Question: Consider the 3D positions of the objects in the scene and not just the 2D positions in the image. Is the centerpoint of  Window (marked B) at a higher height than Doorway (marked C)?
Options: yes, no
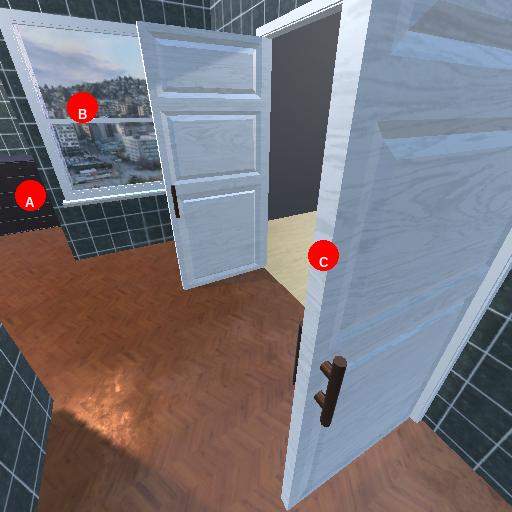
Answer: yes